Interaction volume radius: 10 \u00c5
Interaction volume height: 10 \u00c5
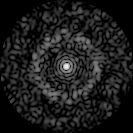
Disorder parameter: 0.8233